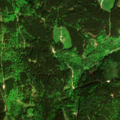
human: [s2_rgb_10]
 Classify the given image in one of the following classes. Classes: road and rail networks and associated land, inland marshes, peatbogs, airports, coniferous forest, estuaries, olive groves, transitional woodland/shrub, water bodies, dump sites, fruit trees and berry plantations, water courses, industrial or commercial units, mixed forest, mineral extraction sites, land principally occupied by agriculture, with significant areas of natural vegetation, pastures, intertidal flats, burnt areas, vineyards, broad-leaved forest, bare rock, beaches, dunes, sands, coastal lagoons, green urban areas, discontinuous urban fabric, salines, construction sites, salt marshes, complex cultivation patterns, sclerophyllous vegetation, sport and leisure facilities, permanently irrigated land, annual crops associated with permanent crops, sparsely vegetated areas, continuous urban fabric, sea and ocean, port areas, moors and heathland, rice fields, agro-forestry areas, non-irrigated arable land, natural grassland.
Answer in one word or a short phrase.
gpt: pastures, broad-leaved forest, coniferous forest